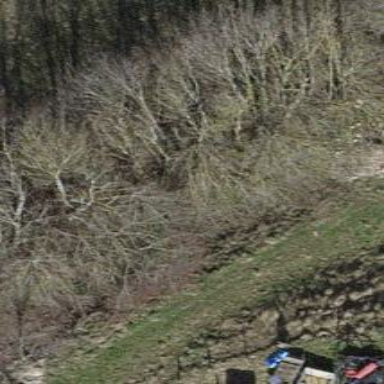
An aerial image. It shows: Beautiful woodland area.